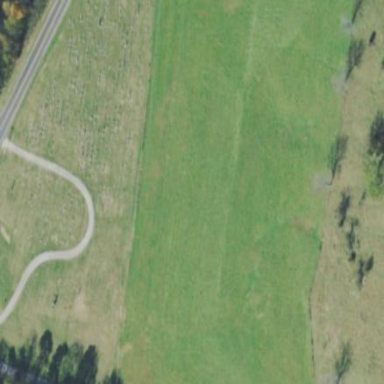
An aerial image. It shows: Graveyard.